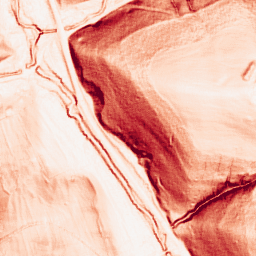
Category: morphological
Decomposition family: morphological_square
Decomposition parameters: operation: gradient
size: 3
Upsampling method: quadratic
Upsampling parameters: scale: 8
Upsampling scale: 8